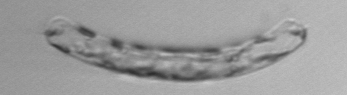
Label: Guinardia_striata